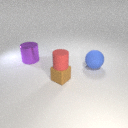
large blue rubber sphere in front of large purple metal cylinder